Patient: sex F, age 58
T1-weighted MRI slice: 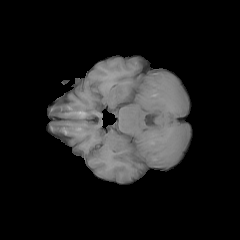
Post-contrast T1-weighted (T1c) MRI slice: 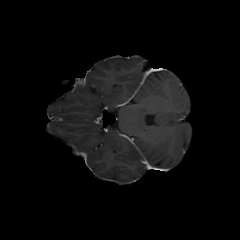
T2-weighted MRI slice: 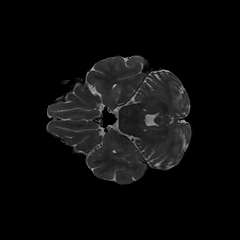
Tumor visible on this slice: no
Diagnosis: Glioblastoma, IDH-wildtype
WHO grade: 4